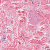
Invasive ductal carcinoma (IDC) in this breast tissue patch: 0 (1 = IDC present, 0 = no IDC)